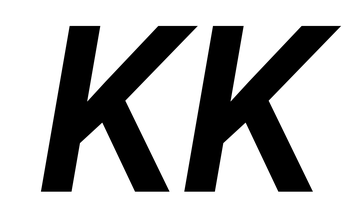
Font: Roboto-Italic_SemiBold_Italic